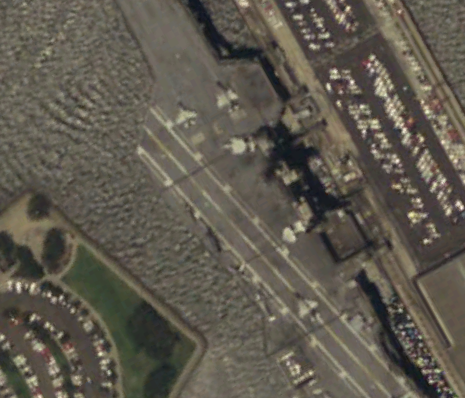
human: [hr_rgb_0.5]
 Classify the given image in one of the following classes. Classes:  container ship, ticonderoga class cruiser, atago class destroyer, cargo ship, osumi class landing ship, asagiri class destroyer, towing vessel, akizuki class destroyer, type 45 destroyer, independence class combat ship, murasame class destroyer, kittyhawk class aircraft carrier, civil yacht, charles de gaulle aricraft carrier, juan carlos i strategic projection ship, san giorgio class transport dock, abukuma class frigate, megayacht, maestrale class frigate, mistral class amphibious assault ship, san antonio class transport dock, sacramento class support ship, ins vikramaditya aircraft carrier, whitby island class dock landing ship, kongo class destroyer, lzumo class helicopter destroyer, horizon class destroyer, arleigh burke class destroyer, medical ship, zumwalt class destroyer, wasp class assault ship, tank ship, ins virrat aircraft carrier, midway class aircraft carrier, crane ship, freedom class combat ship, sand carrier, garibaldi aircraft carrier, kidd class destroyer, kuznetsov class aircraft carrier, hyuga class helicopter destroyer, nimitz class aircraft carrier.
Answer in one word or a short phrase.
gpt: Midway class aircraft carrier